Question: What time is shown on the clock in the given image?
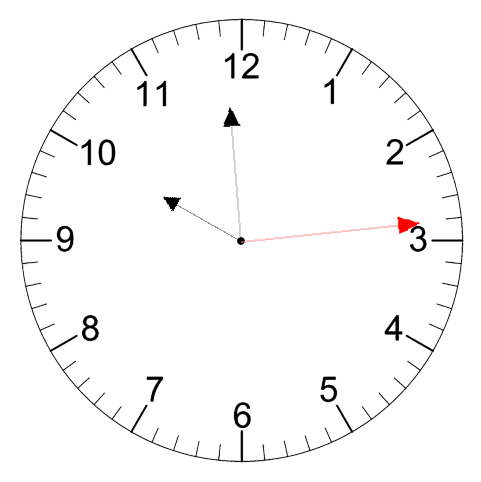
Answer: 09:59:14